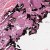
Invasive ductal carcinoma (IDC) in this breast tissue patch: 0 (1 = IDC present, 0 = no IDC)